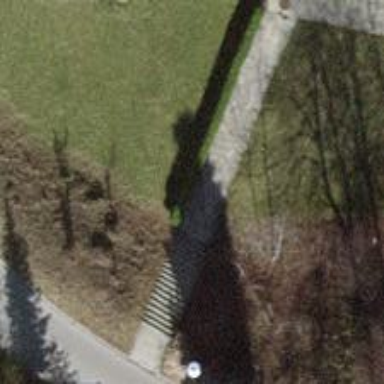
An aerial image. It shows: Road with steps.